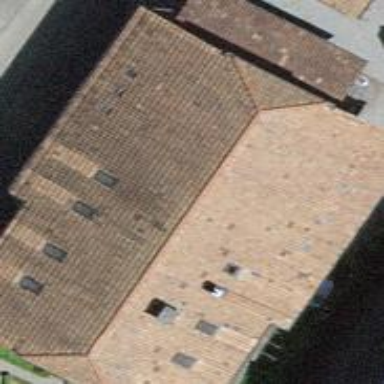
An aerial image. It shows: Farm building.